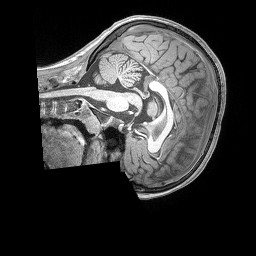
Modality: T1w
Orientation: sagittal
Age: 7
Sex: female
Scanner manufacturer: siemens
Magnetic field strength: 3 T
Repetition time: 2.53 s
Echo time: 0.00164 s